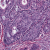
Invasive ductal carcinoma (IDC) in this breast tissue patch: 1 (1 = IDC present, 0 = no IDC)